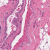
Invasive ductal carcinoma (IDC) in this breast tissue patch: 0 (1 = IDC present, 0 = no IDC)